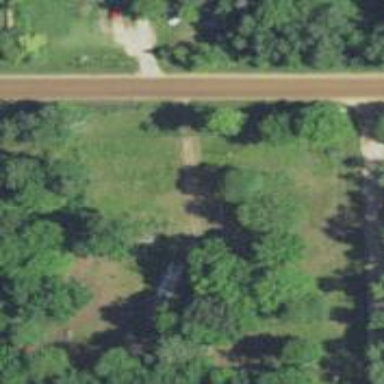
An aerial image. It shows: Driveway leading to service road.